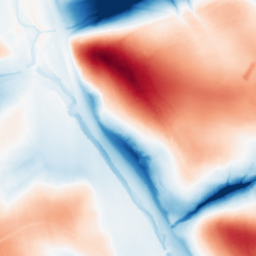
Category: classical
Decomposition family: gaussian_anisotropic
Decomposition parameters: sigma_x: 2
sigma_y: 50
Upsampling method: bspline
Upsampling parameters: scale: 8
Upsampling scale: 8